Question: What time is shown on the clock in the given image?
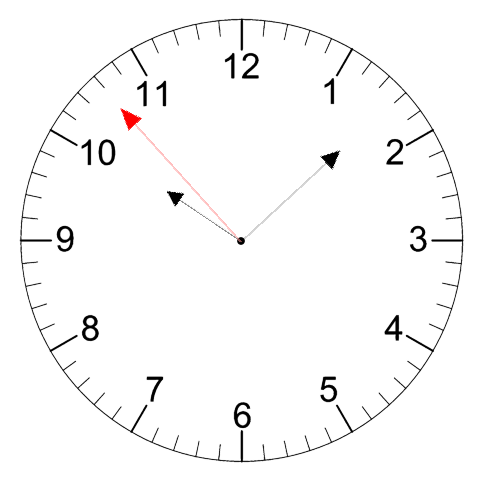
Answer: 10:07:53